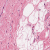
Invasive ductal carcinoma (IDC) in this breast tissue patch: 0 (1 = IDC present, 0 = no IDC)